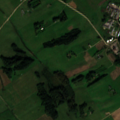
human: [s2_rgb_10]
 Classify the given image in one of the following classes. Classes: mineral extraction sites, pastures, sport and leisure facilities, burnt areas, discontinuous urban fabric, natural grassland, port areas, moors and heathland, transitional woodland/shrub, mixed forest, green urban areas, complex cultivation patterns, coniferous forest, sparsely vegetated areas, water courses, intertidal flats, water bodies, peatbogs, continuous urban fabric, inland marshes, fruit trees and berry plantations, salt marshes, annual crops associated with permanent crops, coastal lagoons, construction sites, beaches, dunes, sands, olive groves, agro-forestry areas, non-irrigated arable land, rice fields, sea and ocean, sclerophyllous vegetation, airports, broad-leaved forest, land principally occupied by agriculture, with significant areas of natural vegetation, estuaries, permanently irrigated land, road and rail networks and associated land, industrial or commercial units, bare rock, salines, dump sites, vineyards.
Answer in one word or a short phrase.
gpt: industrial or commercial units, non-irrigated arable land, complex cultivation patterns, land principally occupied by agriculture, with significant areas of natural vegetation